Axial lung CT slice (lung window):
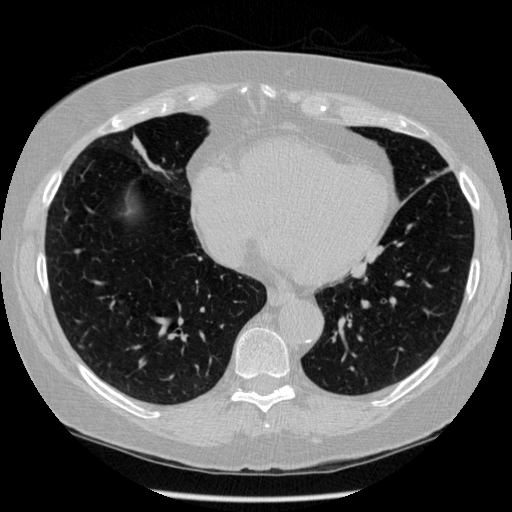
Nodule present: no